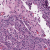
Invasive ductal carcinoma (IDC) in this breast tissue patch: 1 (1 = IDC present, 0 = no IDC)